Question: Is there a way I can provide my user 'Search as you type' functionality in my SSRS reports filters, I have multiple valued string parameters, they convert to checked listboxes in report manager, and user have to find and select one by one. This is a tedious work if there are hundreds of records in filter.

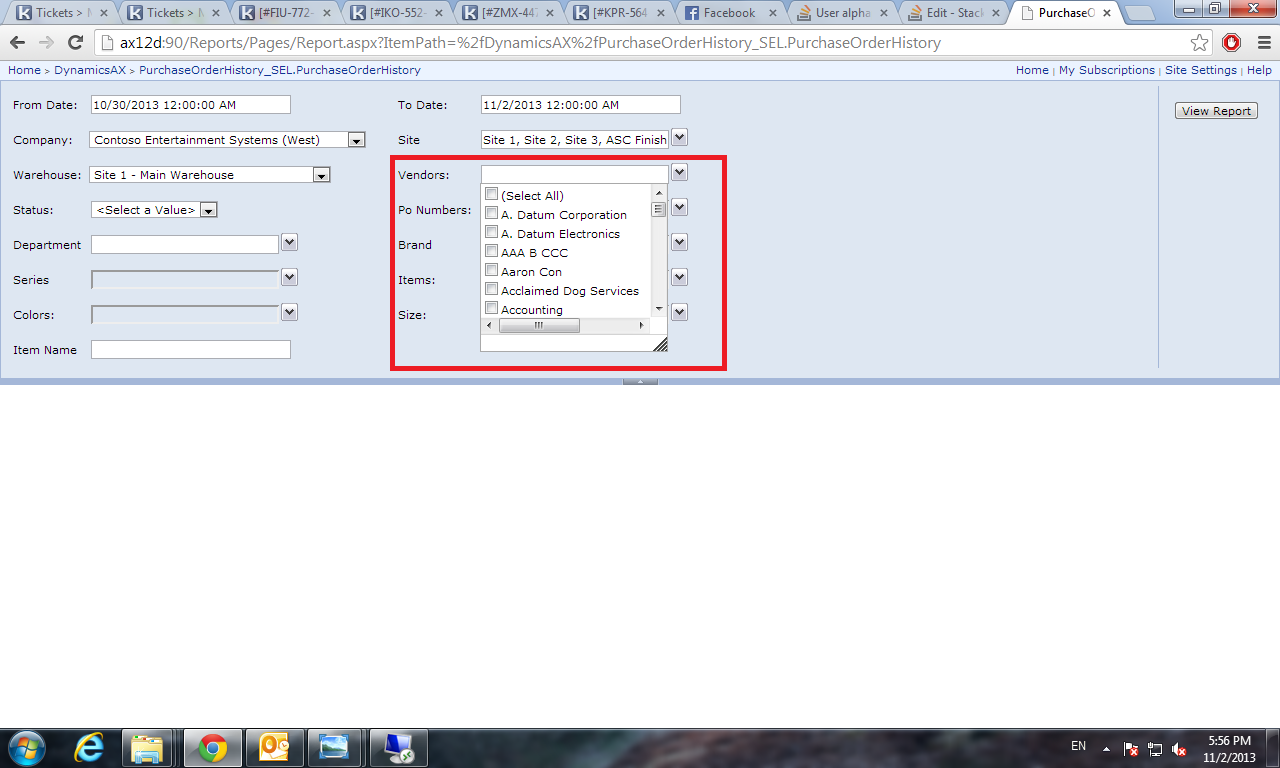
Answer: This does not come out of the box with SSRS. You can extend SSRS using the ReportExecution2008 web services and gain a lower level of granularity.